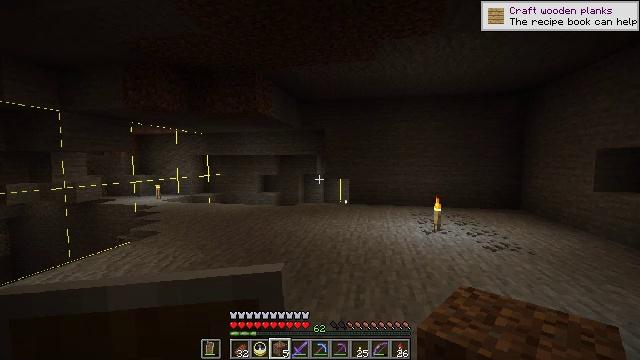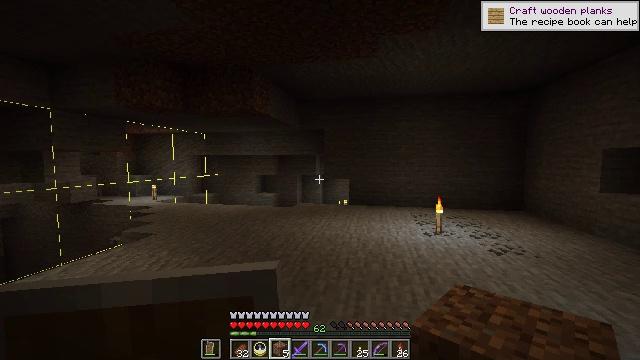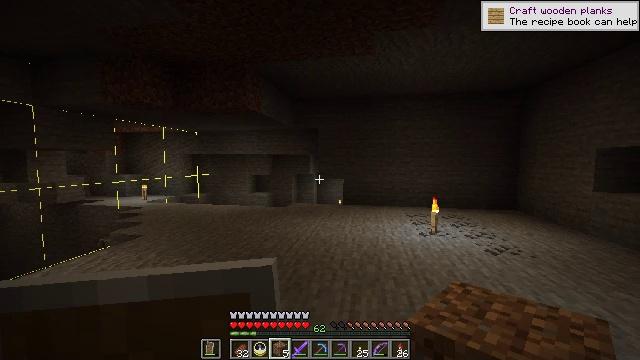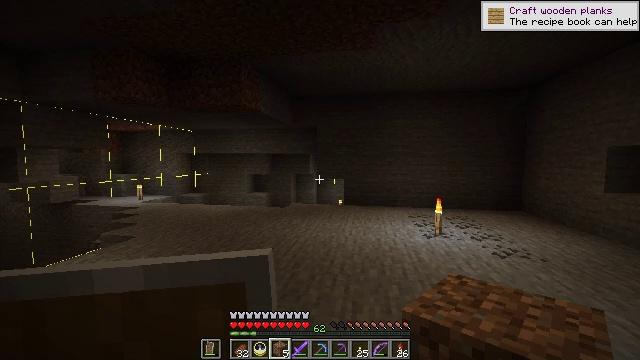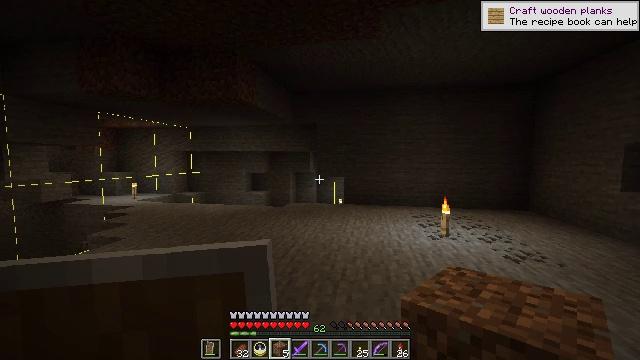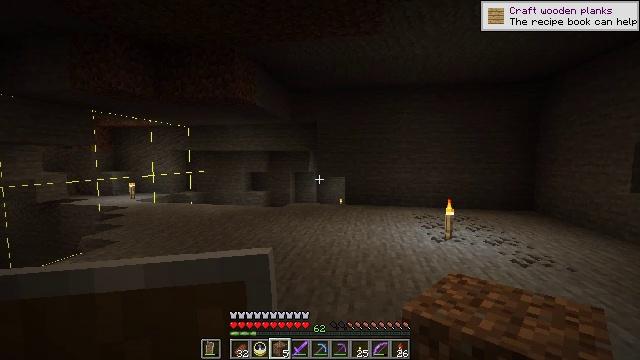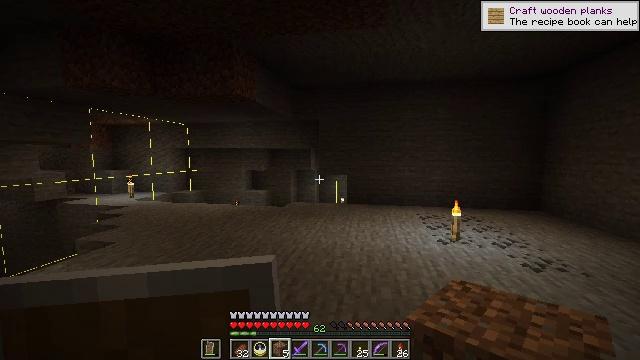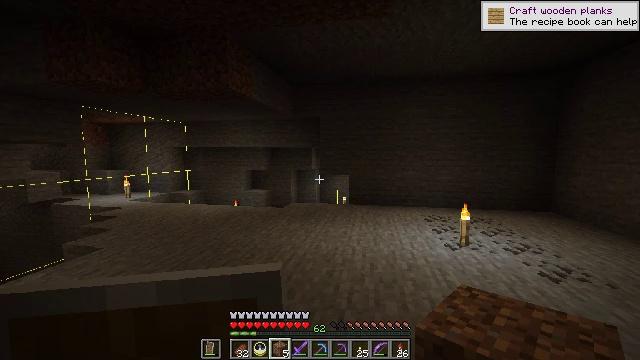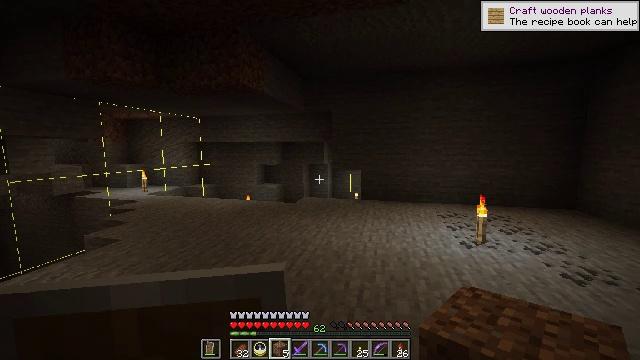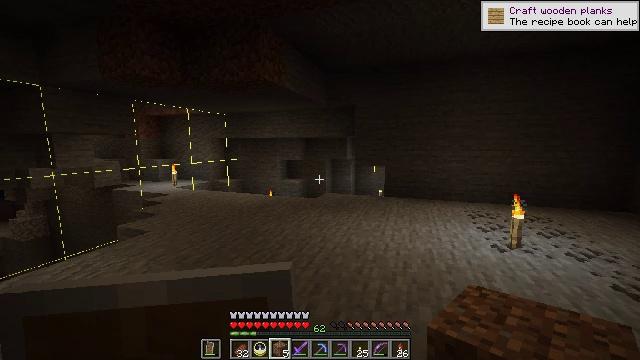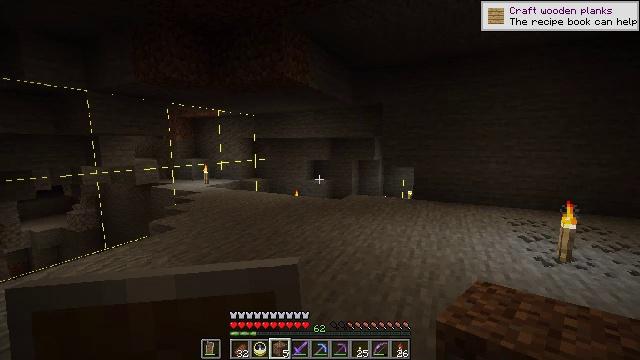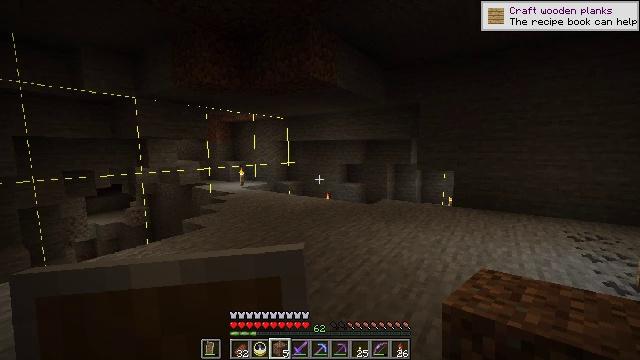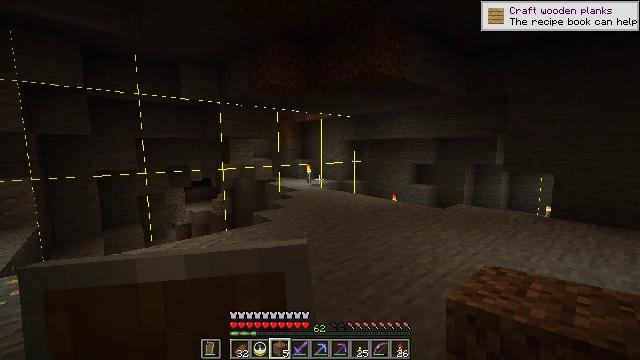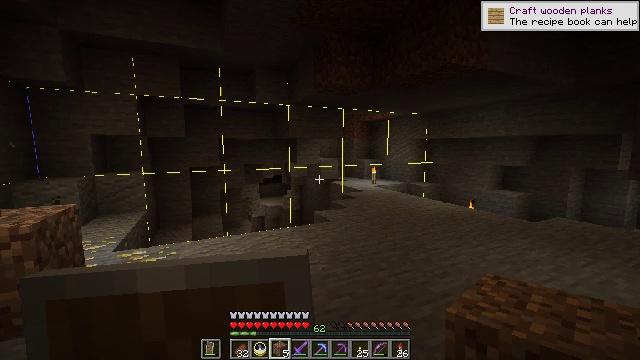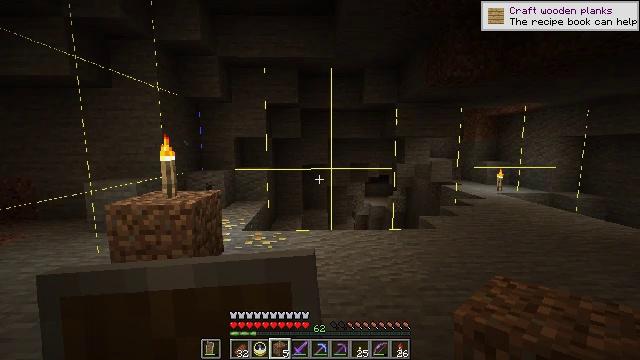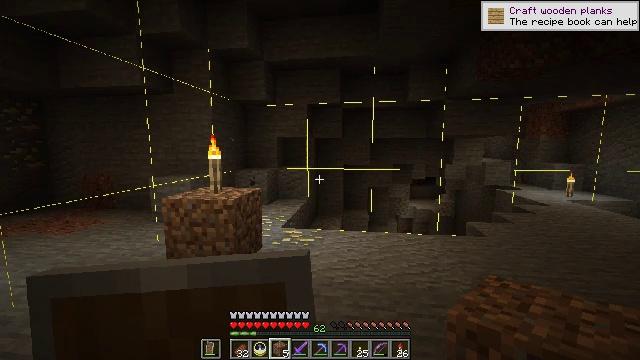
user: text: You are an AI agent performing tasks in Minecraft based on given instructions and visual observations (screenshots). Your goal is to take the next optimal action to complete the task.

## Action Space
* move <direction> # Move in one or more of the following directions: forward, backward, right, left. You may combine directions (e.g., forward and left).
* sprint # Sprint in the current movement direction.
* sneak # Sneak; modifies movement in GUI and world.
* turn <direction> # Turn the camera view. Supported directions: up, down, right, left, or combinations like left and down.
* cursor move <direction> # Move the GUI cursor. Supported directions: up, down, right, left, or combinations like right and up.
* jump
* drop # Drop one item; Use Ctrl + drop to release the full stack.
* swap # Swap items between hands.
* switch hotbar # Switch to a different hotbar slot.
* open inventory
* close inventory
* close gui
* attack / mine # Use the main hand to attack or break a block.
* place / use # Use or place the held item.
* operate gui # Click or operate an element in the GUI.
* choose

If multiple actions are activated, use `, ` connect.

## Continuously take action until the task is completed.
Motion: motion action
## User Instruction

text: Collect gold ore for smelting.
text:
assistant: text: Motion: move forward
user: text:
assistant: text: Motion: move forward, turn right
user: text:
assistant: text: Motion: move forward
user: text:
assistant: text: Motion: move forward
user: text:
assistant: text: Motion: move forward
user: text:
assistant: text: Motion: move forward
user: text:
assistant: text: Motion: move forward and move right
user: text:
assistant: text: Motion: move forward and move right, turn left and down
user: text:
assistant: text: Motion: move forward and move right, turn left and down
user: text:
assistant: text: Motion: move forward and move right, turn left
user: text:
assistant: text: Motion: move forward and move right, turn left
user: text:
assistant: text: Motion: move forward and move right, turn left
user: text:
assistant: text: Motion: move forward and move right, turn left
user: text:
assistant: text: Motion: turn left
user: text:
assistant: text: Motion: turn left
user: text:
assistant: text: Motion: turn left
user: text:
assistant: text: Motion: turn left and down
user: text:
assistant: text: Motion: turn left and down
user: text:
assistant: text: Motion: turn left
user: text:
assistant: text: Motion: no_op
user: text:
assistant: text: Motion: no_op
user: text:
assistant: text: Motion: no_op
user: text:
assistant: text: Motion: no_op
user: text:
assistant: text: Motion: no_op
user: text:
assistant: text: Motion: turn left
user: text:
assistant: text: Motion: turn left and down
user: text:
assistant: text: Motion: turn left and down
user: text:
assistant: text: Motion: turn left and down
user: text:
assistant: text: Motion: turn up
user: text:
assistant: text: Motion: turn left and up